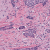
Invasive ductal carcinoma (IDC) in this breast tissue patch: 1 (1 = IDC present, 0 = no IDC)